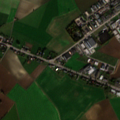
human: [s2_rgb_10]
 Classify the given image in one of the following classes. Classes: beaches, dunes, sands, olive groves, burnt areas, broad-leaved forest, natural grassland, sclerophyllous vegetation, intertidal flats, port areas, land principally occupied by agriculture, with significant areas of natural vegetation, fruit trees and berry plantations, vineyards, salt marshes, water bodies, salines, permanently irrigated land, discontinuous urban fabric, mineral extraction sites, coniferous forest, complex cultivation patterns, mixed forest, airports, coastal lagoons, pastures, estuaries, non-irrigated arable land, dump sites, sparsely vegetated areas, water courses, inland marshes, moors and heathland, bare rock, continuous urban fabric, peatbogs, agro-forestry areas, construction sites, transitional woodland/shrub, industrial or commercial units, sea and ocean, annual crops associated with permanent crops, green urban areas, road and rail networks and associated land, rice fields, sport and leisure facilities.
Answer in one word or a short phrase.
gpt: discontinuous urban fabric, industrial or commercial units, non-irrigated arable land, complex cultivation patterns